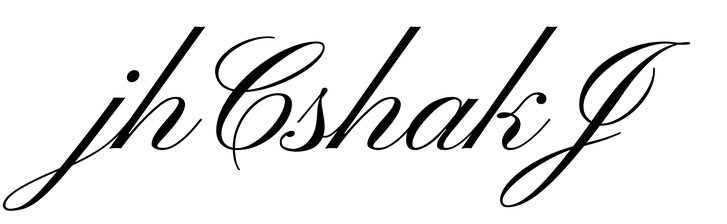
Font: PinyonScript-Regular